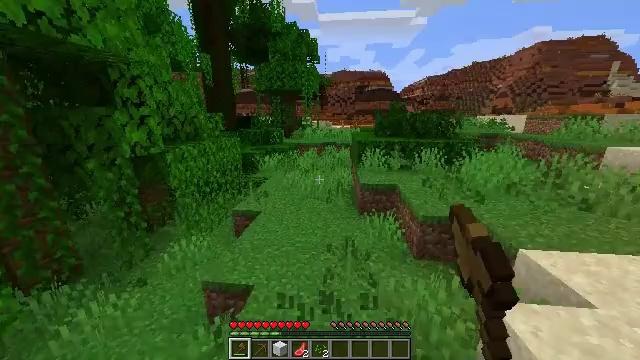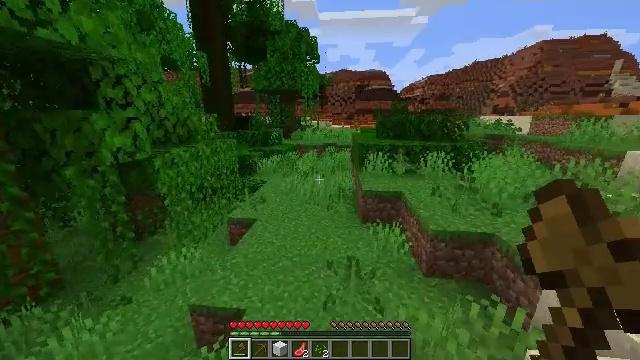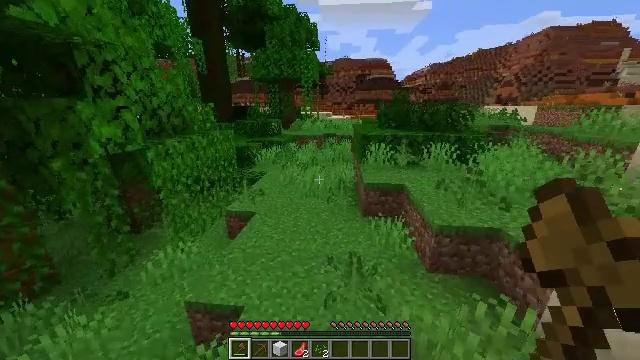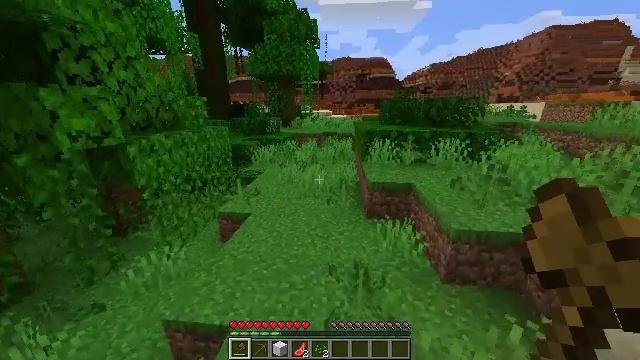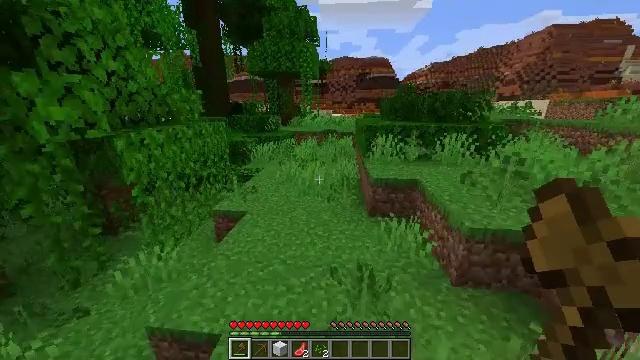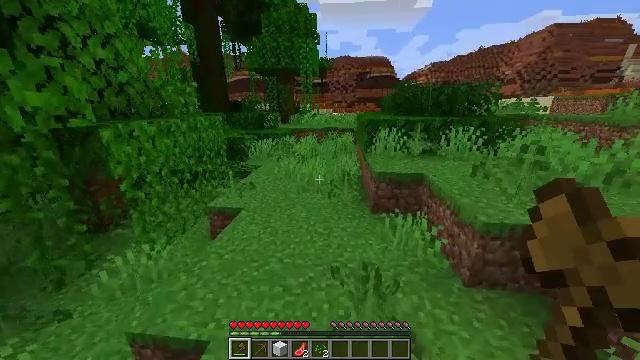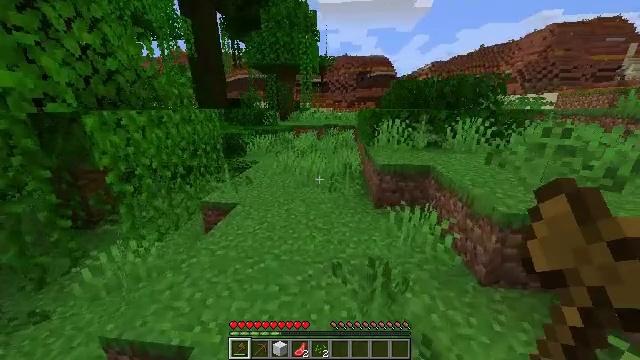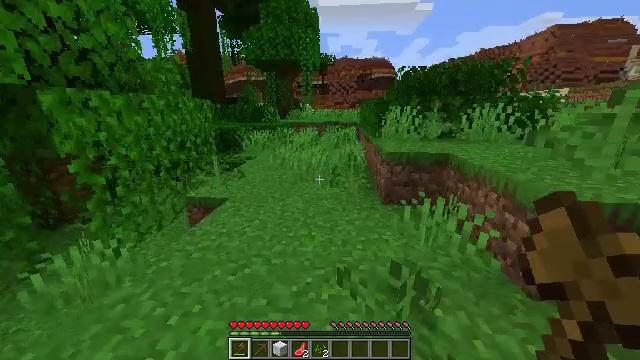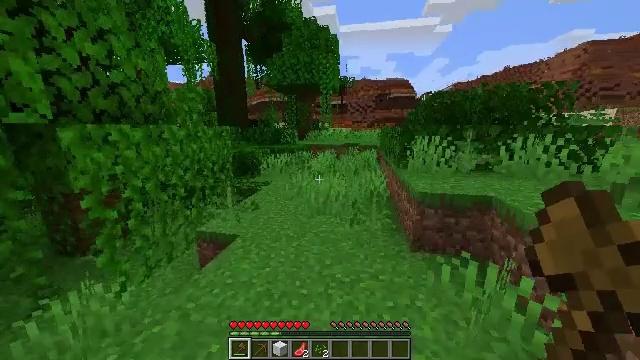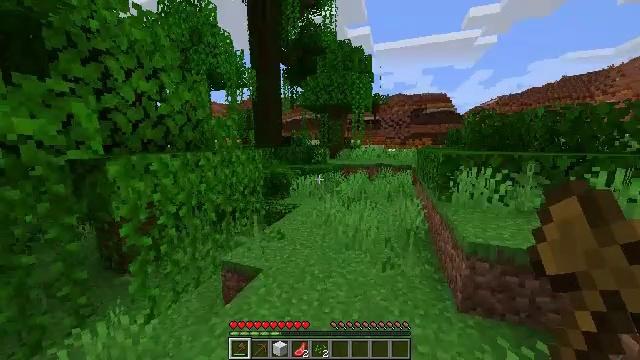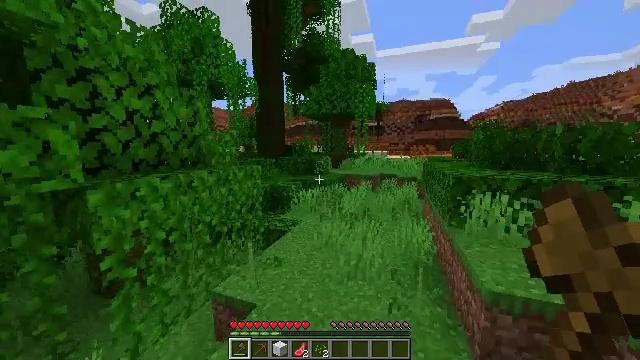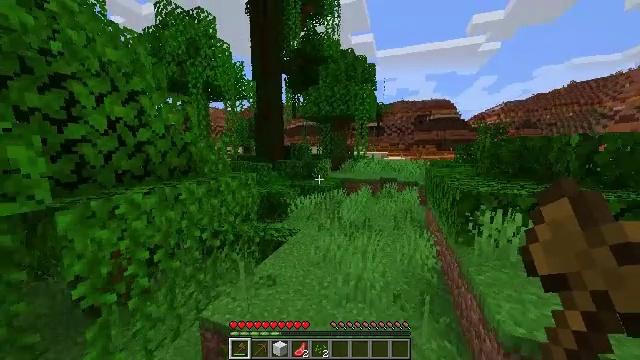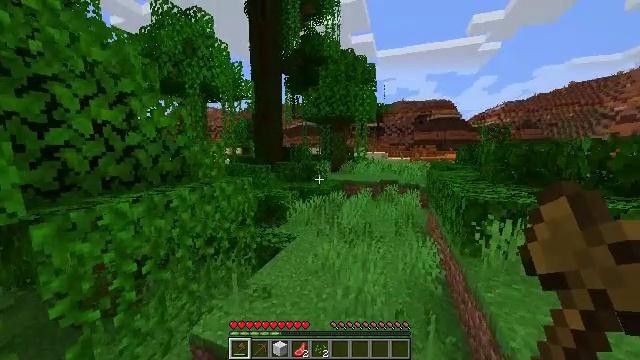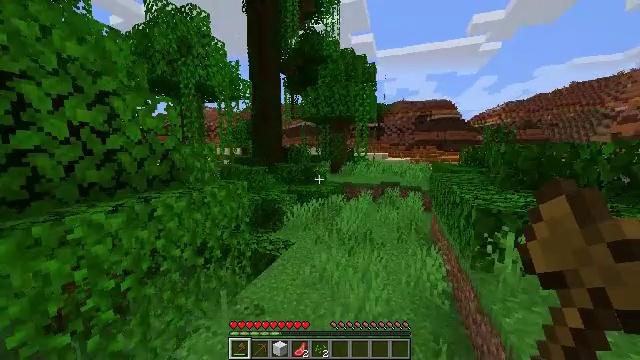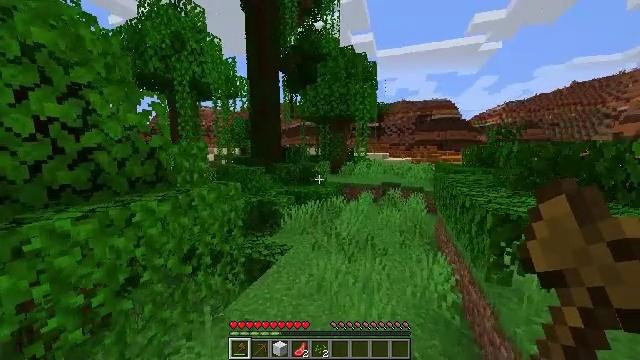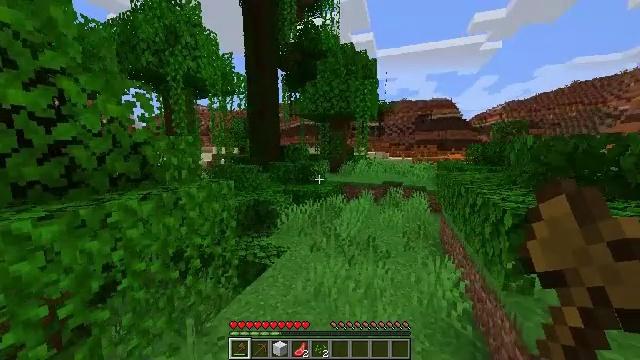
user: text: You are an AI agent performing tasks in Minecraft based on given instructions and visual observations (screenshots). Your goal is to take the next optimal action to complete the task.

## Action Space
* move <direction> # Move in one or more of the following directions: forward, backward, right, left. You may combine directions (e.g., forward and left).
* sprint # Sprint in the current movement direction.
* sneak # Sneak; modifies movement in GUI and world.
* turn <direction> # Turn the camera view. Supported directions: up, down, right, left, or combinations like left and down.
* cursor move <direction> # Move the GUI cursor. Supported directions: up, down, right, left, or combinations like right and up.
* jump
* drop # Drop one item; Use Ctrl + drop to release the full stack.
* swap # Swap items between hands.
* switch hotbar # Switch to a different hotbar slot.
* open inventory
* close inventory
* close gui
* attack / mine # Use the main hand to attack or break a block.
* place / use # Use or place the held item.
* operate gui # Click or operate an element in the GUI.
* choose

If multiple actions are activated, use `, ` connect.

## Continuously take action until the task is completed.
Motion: motion action
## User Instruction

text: Gather fern from the ground.
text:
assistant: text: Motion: move forward, sprint, attack / mine, jump
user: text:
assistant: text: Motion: move forward, sprint, turn down, attack / mine, jump
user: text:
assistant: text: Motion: move forward, sprint, attack / mine, jump
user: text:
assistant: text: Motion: move forward, sprint, attack / mine, jump
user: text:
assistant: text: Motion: move forward, sprint, attack / mine, jump
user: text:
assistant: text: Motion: move forward, sprint, attack / mine, jump
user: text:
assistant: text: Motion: move forward, sprint, attack / mine, jump
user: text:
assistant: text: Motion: move forward, sprint, turn left and up, attack / mine, jump
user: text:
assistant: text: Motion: move forward, sprint, turn left and up, attack / mine, jump
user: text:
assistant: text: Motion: move forward, sprint, turn up, attack / mine, jump
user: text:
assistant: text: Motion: move forward, sprint, attack / mine, jump
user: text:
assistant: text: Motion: move forward, sprint, attack / mine, jump
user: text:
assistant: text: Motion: move forward, sprint, attack / mine, jump
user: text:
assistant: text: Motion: move forward, sprint, attack / mine, jump
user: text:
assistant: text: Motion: move forward, sprint, attack / mine, jump
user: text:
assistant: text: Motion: move forward, sprint, attack / mine, jump
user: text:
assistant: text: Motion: move forward, sprint, turn left and down, attack / mine, jump
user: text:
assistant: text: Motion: move forward, sprint, turn left and down, attack / mine, jump
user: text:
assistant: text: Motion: move forward, sprint, attack / mine, jump
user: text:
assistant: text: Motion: move forward, sprint, attack / mine, jump
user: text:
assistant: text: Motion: move forward, sprint, attack / mine, jump
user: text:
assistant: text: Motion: move forward, sprint, turn right, attack / mine, jump
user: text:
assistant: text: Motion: move forward, sprint, attack / mine, jump
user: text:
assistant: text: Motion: move forward, sprint, turn right, attack / mine, jump
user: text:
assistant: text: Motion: move forward, sprint, attack / mine, jump
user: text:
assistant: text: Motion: sprint, attack / mine, jump